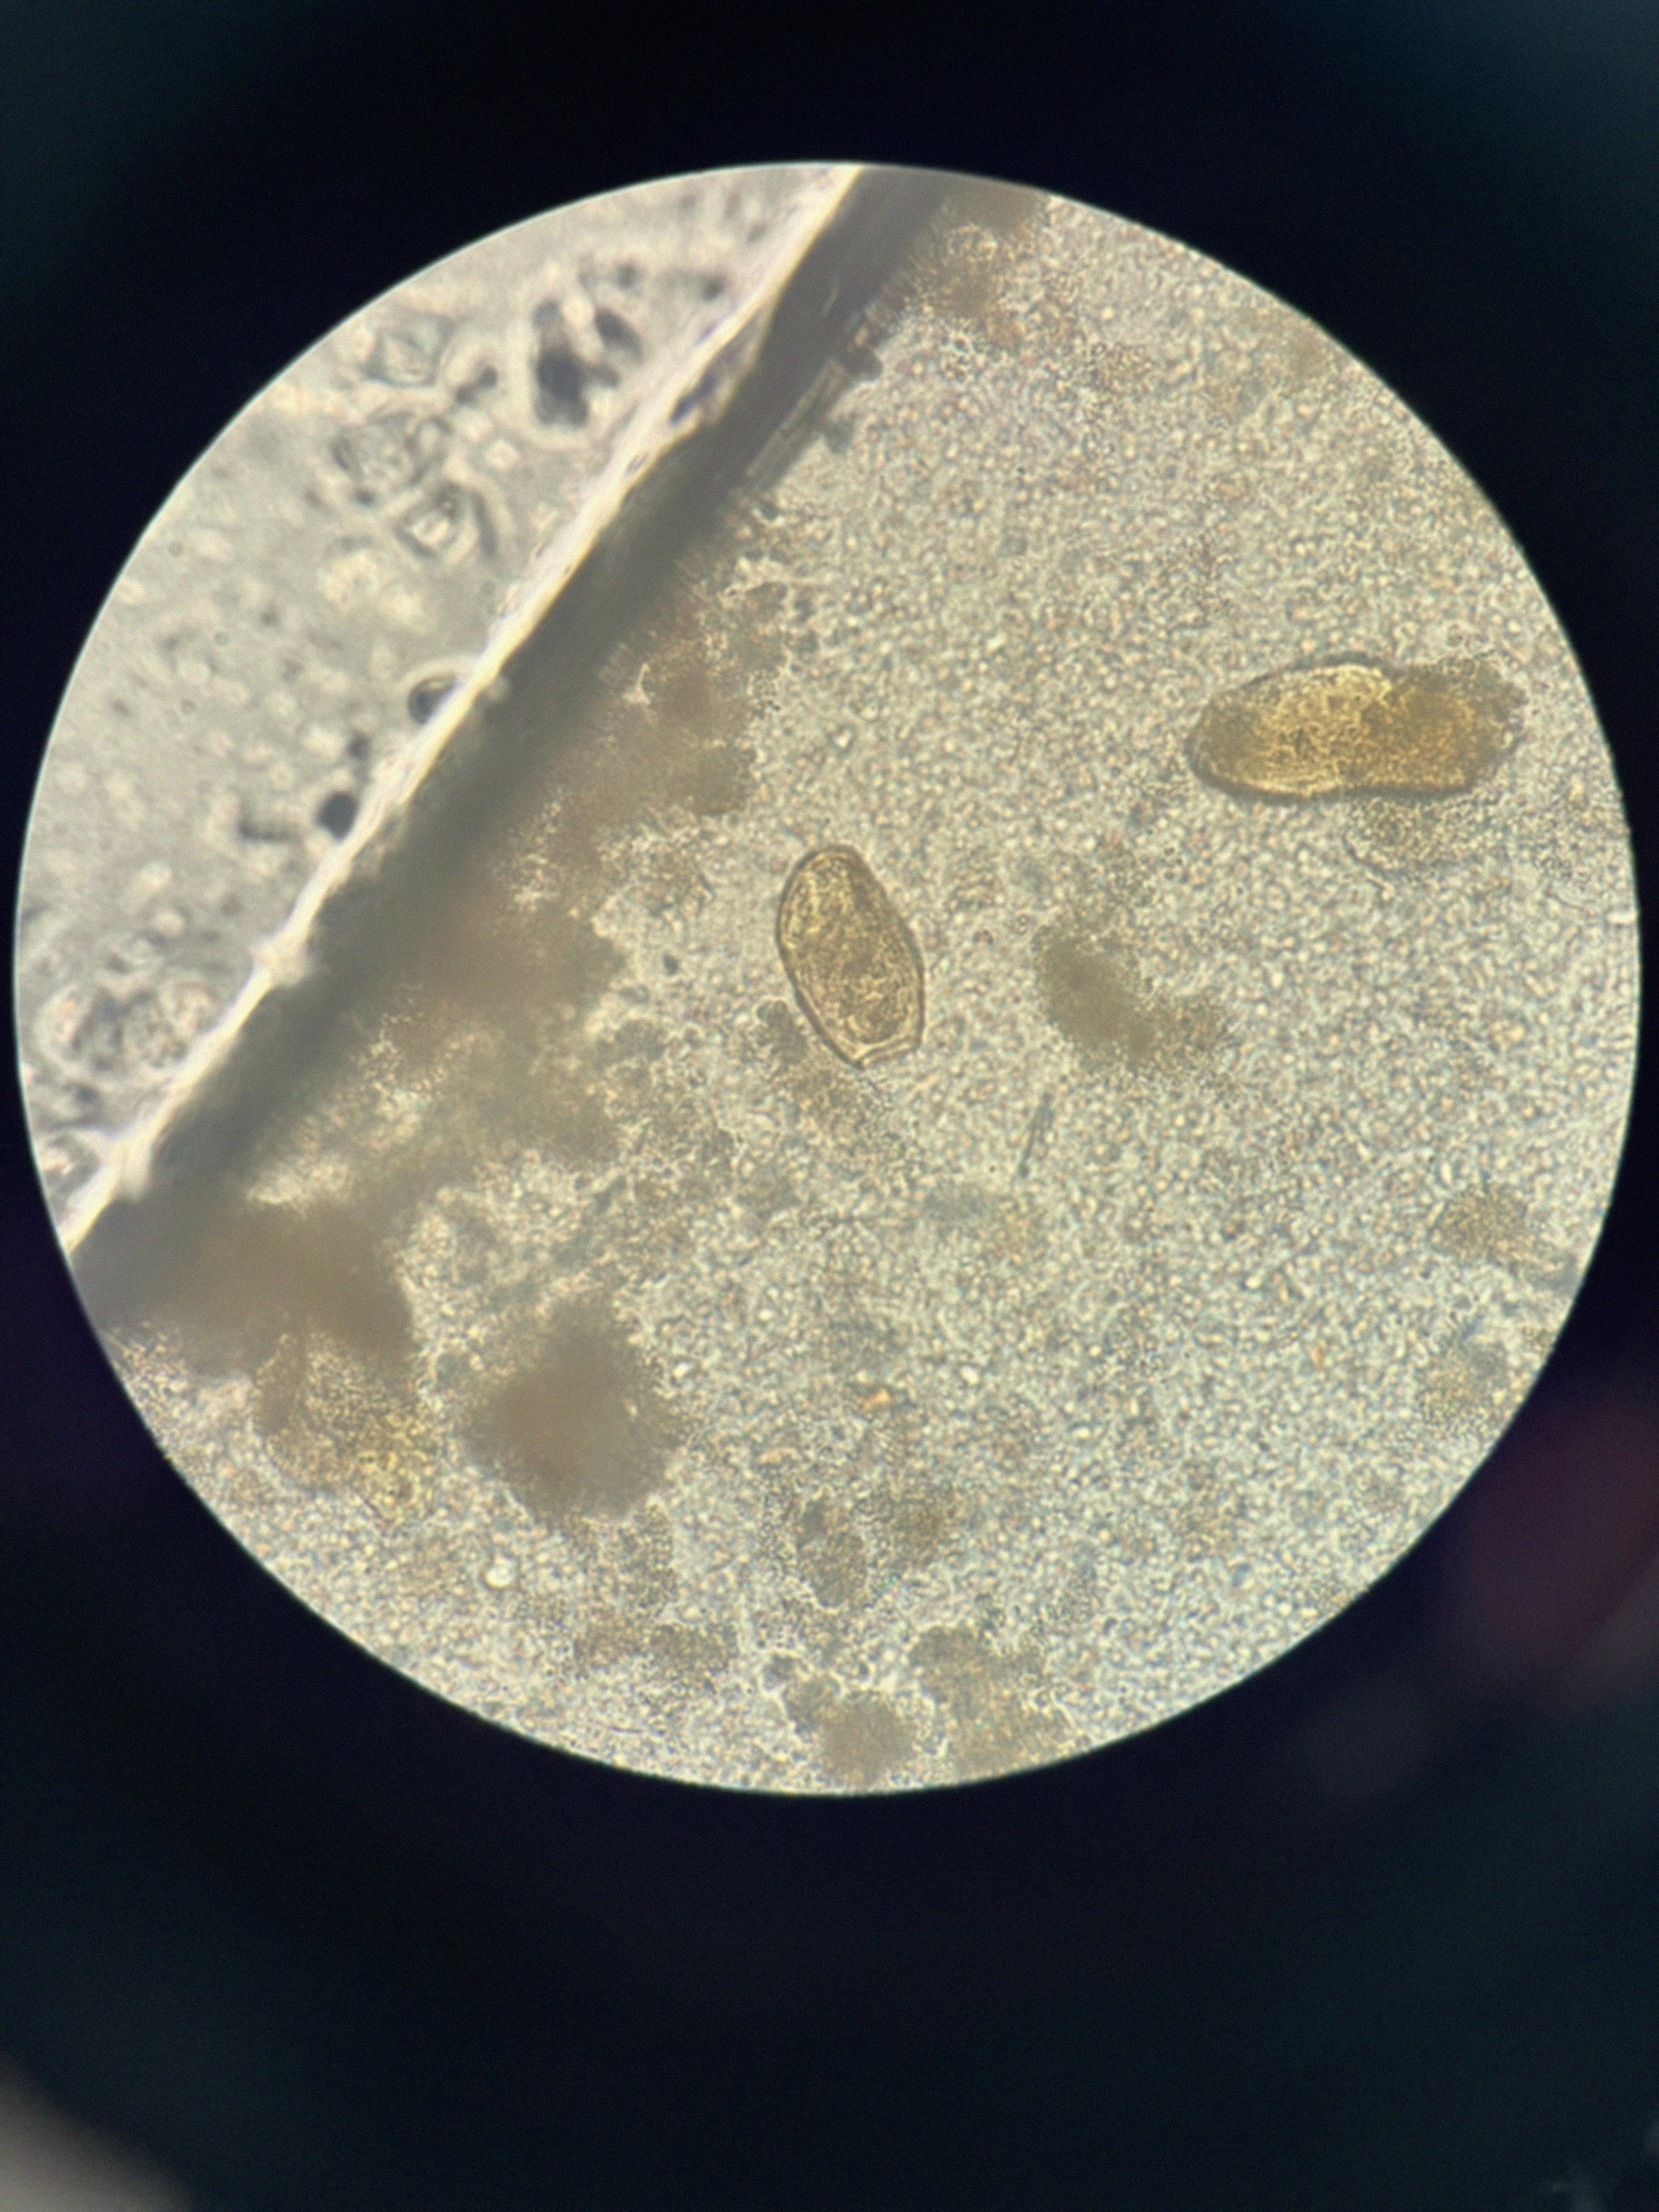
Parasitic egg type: Paragonimus spp